Question: I have an Node/Express backend that is using Pug.js to render a number of server side routes. The application is static at the moment and is a simple site.
I created an interactive "builder" component in React.js using CRA. It allows a site visitor to configure product interactively.
The end goal is this:
when a site visitor hits the builder nav link, they would be taken to a page that would render my serverside templates to keep the look and feel of the site. However, In the content block I would want to render the react application that I have created.
I have looking for days and maybe am just not understanding what I am seeing.I am not sure if server side rendering, or proxying would make this work? i have tried the CRA proxy and have not gotten the result.
Folder structure image:

If anyone needs more info or can point out a few resources it would be very helpful.
I am still learning as well so I apologize if this breaks any SO guidelines.
Thank you in advance
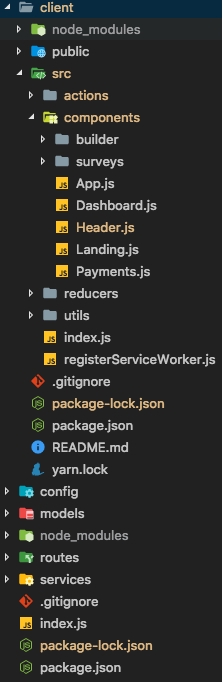
Answer: So, your CRA looks something like
'''
import React from 'react';
import ReactDOM from 'react-dom';
ReactDOM.render(
<h1>Hello, world!</h1>,
document.getElementById('app')
);
'''
So to expose this component, you should have a pug template that is like all your others, except also contains somewhere in it
'''
<div id="app"></div>
<script src="bundle.js"></script>
'''
Where the src of the script is the relative path to your built component. Then just serve that template with express when they hit that route.